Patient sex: F
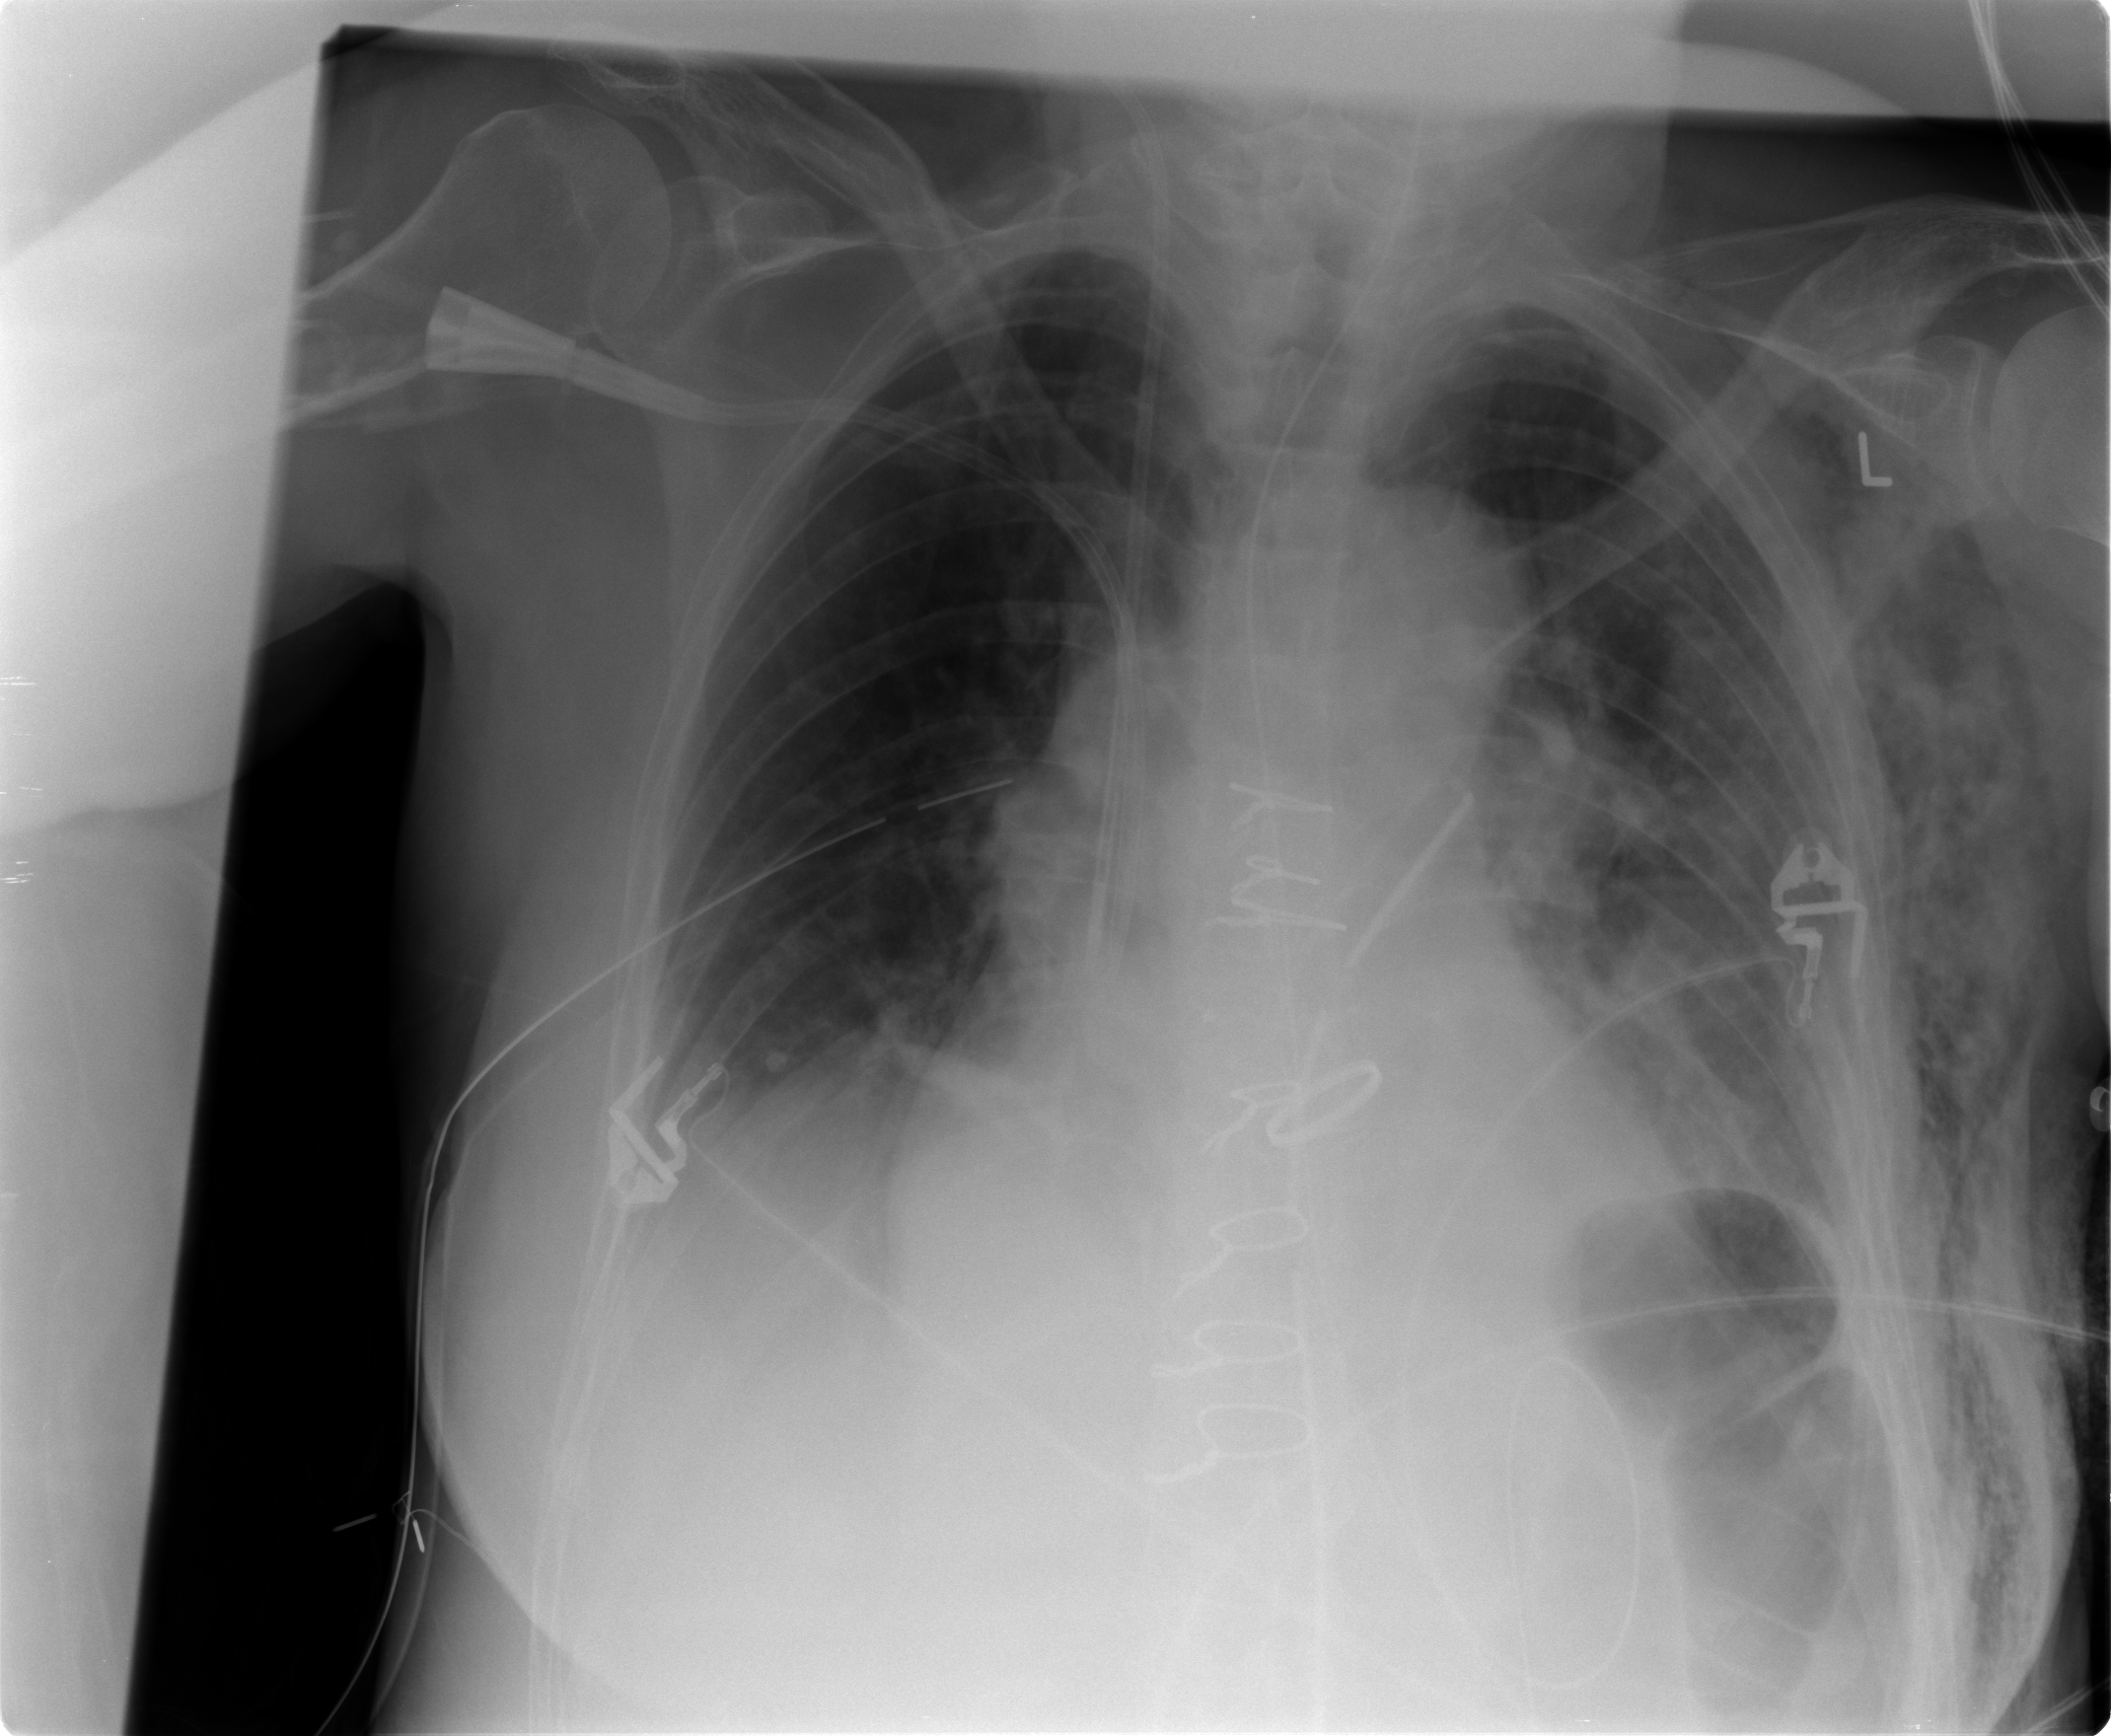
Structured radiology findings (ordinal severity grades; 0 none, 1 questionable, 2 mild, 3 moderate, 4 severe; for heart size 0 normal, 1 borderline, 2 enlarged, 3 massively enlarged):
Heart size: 2
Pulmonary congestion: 0
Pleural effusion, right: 0
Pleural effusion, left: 0
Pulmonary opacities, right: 0
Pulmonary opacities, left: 0
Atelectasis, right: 0
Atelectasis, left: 2